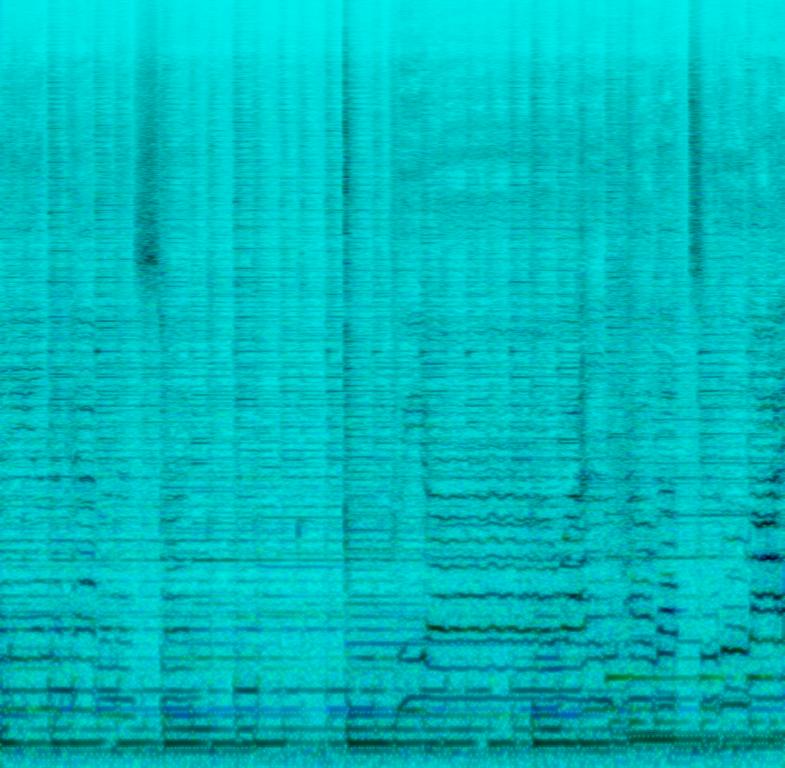
This is an intuitive folk/neo-folk music piece. There is a female vocalist singing over multiple tracks, one being the minor harmonies of the other. There is an acoustic guitar playing a gentle, simple tune. The atmosphere of this piece is heart-touching. The music could fit very well in the soundtrack of a drama movie or a TV show.